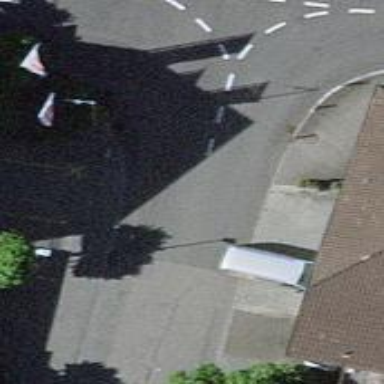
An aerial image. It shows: Unmarked crossing on the road.